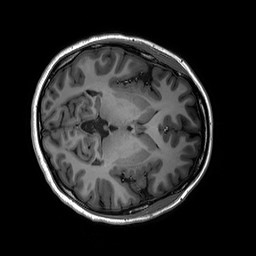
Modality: T1w
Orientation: axial
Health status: healthy
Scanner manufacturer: siemens
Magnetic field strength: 3 T
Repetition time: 2.3 s
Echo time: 0.00236 s